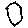
Label: hexagon